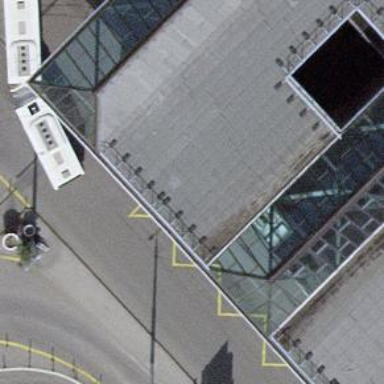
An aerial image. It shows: Bus stop for trolleybuses with designated stop position for public transport.